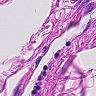
Metastatic tissue present: no